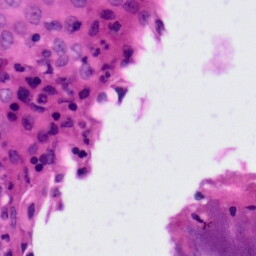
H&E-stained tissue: Tonsil